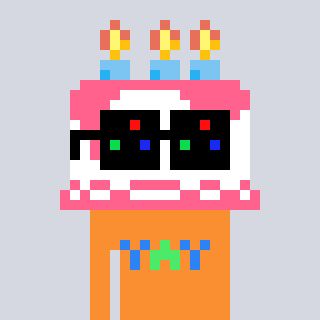
a pixel art character with square black sunglasses, a cake-shaped head and a orange-colored body on a cool background